Question: I'm adapting a small Zend e-commerce website and lately we have received some robot inputs who just keep filling in email adresses in every field. This is why I want to have my form validation check that the field is NOT an email(or maybe just NOT contains a "@") to pass. Other idea would be to have a hidden field that can not be filled in. How do I achieve this? As I find it hard to find a way to make the result be a false in order to pass (not email).
There are two validations currently used, one of them is jQuery Validation plugin
'''
setupFormValidation : function() {
$('#planOrderForm').validate({
ignore: [],
rules : {
contactPerson:{
required: true,
minlength: 4
},
contactEmail: {
required:true,
email: true
},
contactPhone: 'required',
contactAddress: 'required',
contactZipcode: 'required',
contactCity: 'required'
},
messages : {
contactPerson: {
required: $('#name-message-1').html(),
minlength: $('#name-message-2').html()
},
contactEmail: {
required: $('#email-message-1').html(),
email: $('#email-message-2').html()
},
contactPhone: $('#phone-message').html(),
contactAddress: $('#address-message').html(),
contactZipcode: $('#zip-city-message').html(),
contactCity: $('#zip-city-message').html()
},
errorElement : 'div',
errorPlacement: function(error, element) {
if( element.attr('id')=='contactZipcode'||element.attr('id')=='contactCity'){
console.log(element.parent());
if(element.parent().find('.error-message').length==0){
error.insertAfter('#contactCity');
error.addClass('error-message');
}
} else {
offset = element.offset();
error.insertAfter(element);
error.addClass('error-message');
}
},
submitHandler : function(form) {
form.submit();
}
});
'''
The other one is through the Zend addElement function:
'''
/* email */
$this->addElement('text', 'contactEmail', array(
'label' => 'form_plan_email',
'required' => true,
'trim' => true,
'validators' => array('EmailAddress'),
'maxLength' => 255,
'decorators' => $customElementDecorators
));
'''
The preferred method would be through jQuery form validation.

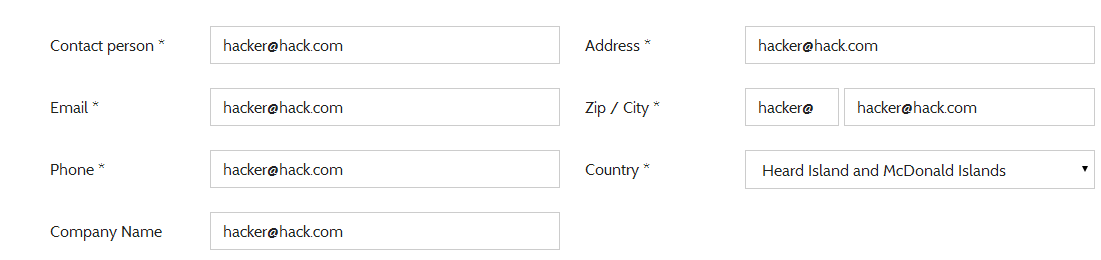
Answer: >
To do this with the jQuery Validation plugin, you would write a custom rule using <URL>.
'''
jQuery.validator.addMethod("noEmail", function(value, element) {
return (value.indexOf("@") == -1);
}, "Please don't enter an email address");
'''
declared:
'''
rules: {
myfield: {
noEmail: true
}
}
'''
DEMO: <URL>
---
All anybody has to do is disable the JavaScript in their browser and there is no jQuery Validation. Since the spam-bots emulate browsers, they likely wouldn't bother to have anything enabled (like JavaScript) that would impede their task.
, which cannot be bypassed or disabled by any user.
<URL>
You would still use the jQuery Validation plugin to achieve a better user experience for your honest users.